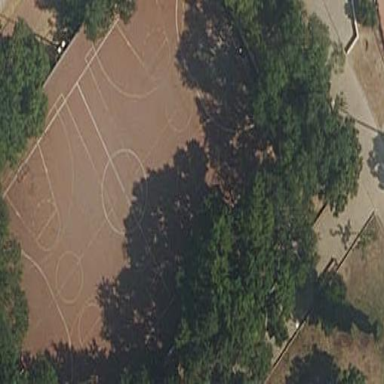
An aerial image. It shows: Basketball court in the leisure land pitch.